Interaction volume radius: 10 \u00c5
Interaction volume height: 35 \u00c5
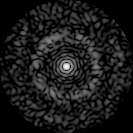
Disorder parameter: 0.8338